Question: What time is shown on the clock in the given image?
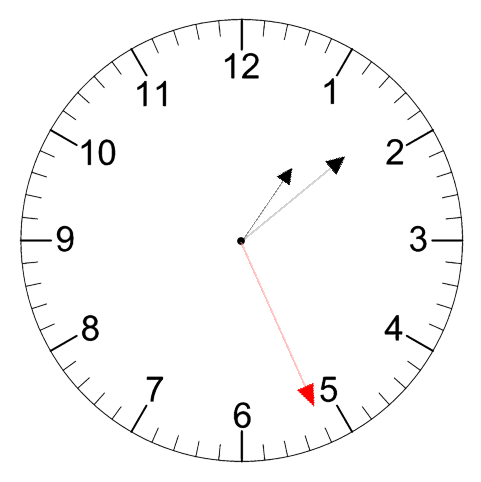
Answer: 01:08:26